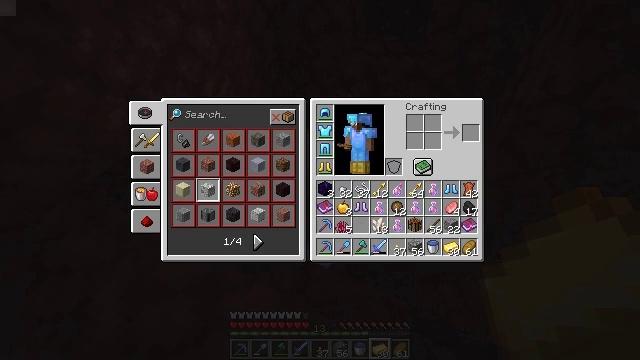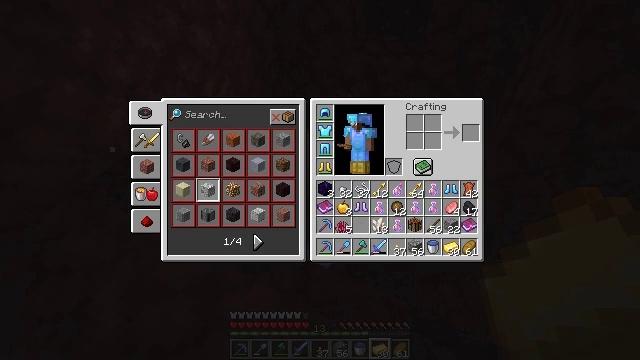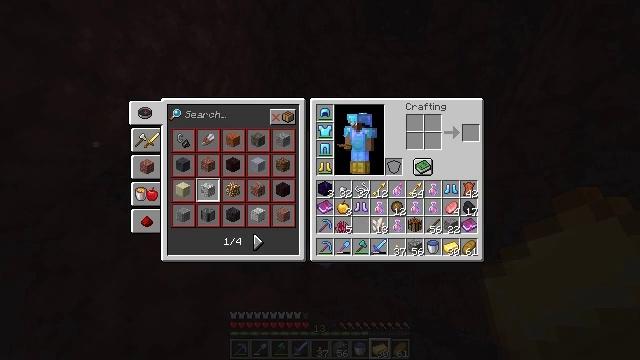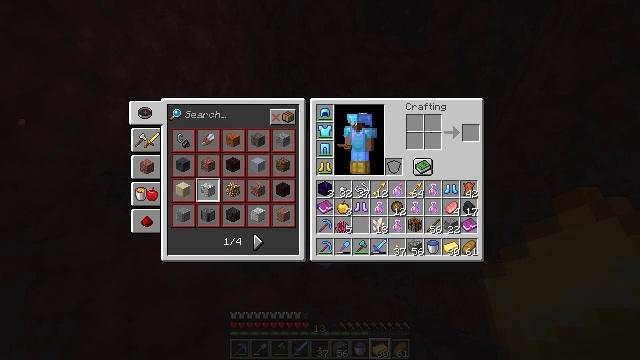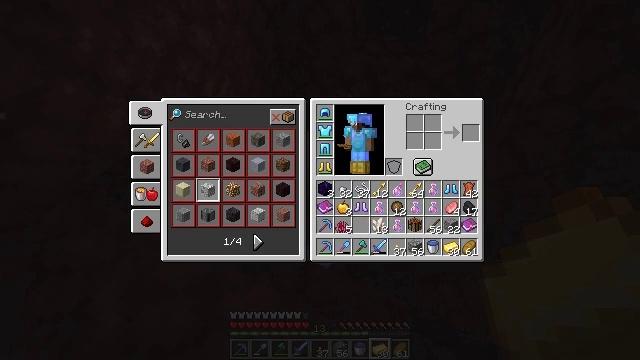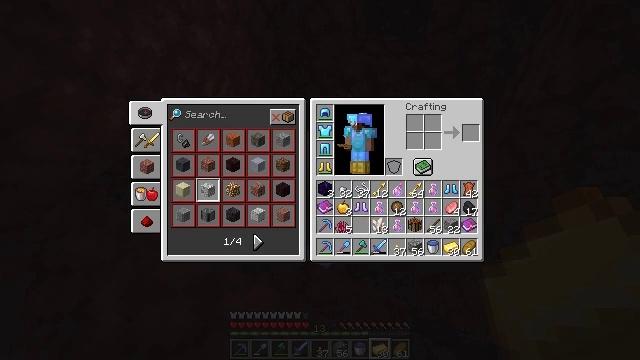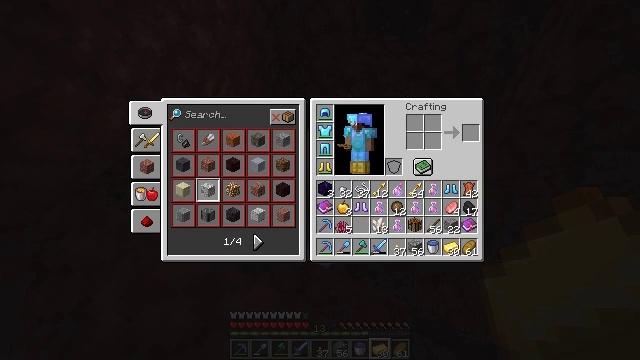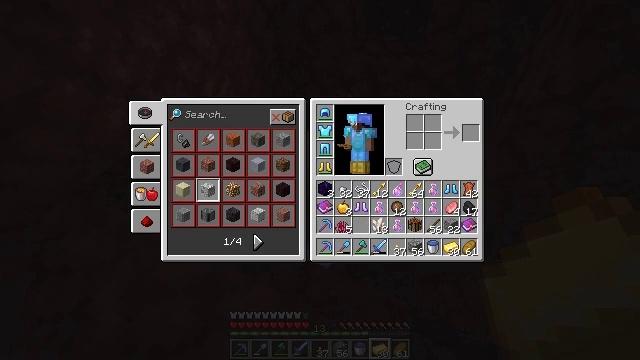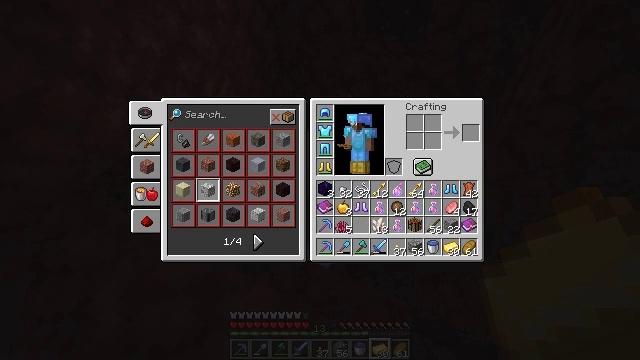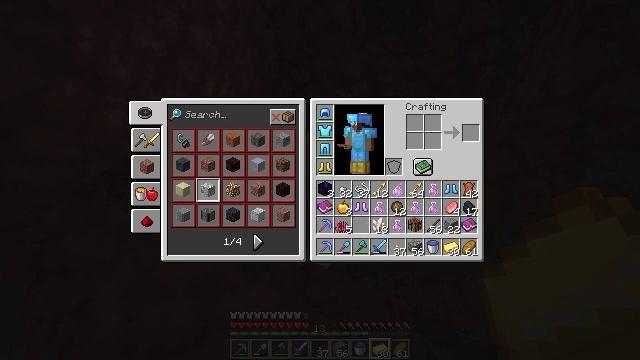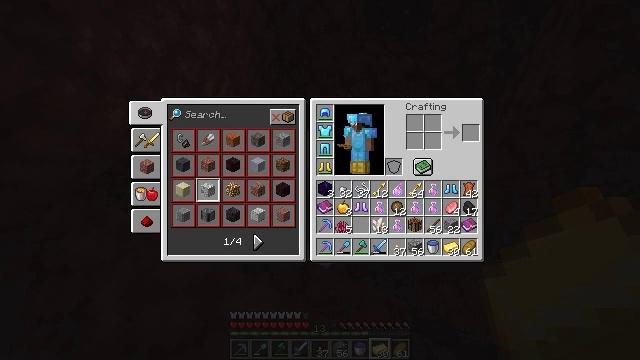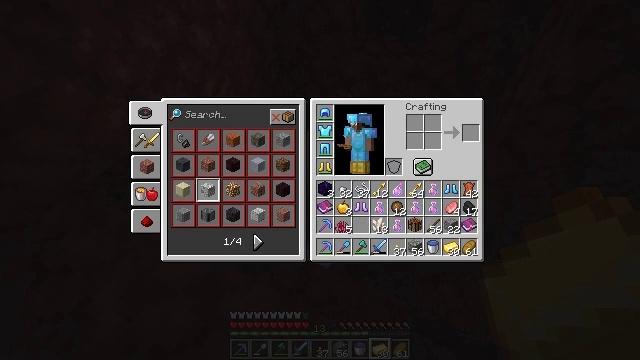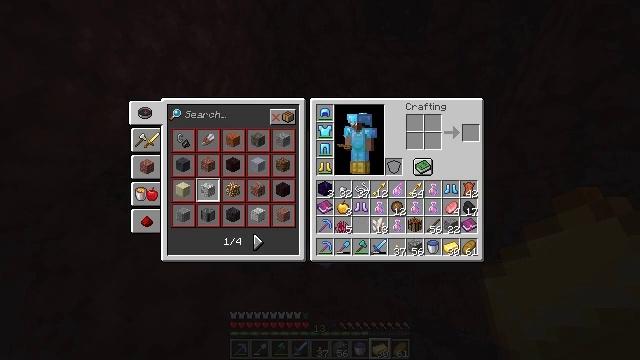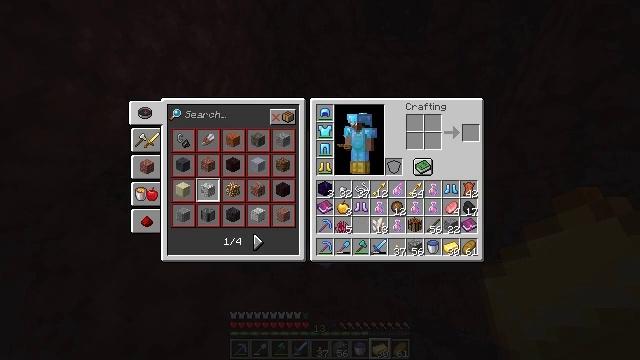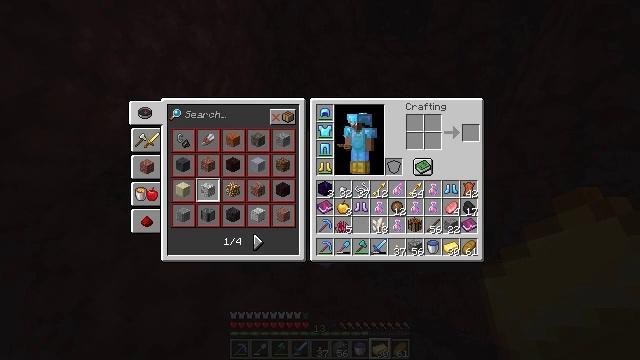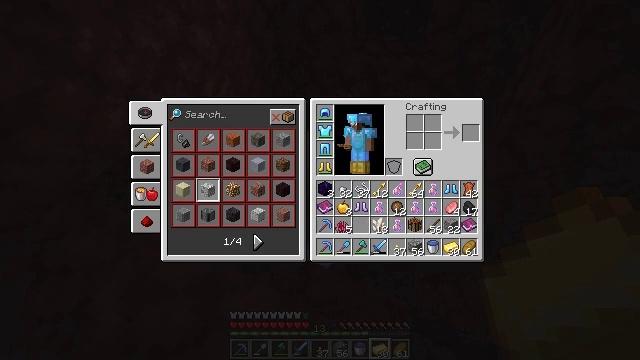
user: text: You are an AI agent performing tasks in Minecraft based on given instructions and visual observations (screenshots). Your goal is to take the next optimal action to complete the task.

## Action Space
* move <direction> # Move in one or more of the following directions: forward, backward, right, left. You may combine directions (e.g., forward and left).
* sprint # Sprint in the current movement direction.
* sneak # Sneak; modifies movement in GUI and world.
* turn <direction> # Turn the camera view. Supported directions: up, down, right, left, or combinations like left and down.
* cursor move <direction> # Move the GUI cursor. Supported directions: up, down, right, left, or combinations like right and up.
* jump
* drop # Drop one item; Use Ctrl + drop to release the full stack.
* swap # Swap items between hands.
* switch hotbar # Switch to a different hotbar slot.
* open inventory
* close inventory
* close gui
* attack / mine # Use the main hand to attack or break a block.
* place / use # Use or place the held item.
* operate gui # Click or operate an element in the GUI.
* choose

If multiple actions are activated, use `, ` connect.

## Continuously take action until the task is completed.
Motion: motion action
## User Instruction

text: Remove a gold ingot from the inventory.
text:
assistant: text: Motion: no_op
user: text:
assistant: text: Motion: no_op
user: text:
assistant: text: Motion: no_op
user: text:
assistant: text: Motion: no_op
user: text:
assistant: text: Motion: no_op
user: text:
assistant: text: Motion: no_op
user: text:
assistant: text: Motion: no_op
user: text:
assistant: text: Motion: no_op
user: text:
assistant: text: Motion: no_op
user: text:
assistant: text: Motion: no_op
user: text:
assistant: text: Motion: no_op
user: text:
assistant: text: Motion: no_op
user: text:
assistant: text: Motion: no_op
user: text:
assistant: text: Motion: no_op
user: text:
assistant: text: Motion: no_op
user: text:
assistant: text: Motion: no_op
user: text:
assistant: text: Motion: no_op
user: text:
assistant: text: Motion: no_op
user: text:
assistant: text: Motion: no_op
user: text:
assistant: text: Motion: no_op
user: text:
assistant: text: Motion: no_op
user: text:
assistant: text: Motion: no_op
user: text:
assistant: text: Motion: no_op
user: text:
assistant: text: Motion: no_op
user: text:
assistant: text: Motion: no_op
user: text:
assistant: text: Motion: no_op
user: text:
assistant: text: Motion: no_op
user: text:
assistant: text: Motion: no_op
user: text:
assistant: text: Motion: no_op
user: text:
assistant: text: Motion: no_op